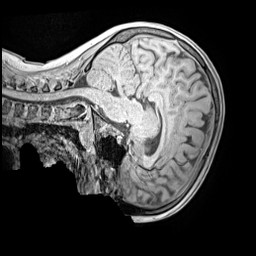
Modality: MP2RAGE
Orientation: sagittal
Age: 10
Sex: female
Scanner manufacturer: siemens
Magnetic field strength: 3 T
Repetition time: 4 s
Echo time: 0.00299 s